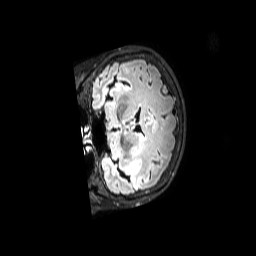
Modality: FLAIR
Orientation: coronal
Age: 44
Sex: female
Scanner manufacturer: philips
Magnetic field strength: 3 T
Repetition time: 4.8 s
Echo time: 0.2794 s